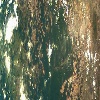
Label: land